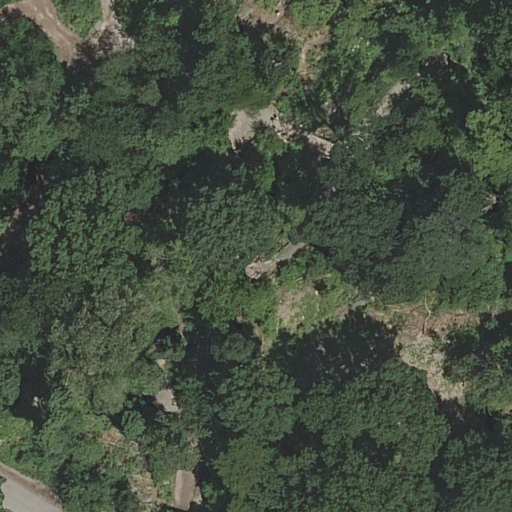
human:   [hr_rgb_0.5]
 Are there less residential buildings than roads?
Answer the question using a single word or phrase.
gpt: yes

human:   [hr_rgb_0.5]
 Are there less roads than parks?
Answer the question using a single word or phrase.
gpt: no

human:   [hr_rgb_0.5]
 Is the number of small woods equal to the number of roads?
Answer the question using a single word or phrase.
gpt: no

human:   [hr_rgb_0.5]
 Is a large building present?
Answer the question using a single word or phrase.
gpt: no

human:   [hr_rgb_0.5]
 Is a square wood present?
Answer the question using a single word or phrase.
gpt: no

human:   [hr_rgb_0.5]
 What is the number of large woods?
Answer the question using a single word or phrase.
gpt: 1

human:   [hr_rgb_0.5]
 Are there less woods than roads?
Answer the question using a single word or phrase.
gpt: yes

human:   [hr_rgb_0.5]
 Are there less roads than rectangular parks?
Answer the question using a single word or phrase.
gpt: no

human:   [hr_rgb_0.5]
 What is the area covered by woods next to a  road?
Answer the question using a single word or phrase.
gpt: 9790m2

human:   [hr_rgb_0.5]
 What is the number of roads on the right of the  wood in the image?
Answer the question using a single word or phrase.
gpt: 0

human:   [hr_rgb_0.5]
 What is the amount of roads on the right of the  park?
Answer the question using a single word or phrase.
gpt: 0

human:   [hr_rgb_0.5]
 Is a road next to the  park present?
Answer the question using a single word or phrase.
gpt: yes

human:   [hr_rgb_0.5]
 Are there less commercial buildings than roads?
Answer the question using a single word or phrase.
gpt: yes

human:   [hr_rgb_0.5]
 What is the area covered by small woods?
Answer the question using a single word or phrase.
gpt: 0m2

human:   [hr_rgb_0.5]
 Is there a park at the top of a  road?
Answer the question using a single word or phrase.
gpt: yes

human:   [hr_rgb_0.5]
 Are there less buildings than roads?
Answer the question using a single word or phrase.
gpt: yes

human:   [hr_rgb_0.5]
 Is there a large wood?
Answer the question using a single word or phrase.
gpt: yes

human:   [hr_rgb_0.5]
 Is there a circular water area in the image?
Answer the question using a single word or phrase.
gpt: no

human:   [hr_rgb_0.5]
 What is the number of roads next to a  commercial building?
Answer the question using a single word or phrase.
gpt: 0

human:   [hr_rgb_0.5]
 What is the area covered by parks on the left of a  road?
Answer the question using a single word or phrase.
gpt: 0m2

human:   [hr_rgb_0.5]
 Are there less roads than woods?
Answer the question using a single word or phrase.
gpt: no

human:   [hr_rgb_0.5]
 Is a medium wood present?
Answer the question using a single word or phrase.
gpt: no

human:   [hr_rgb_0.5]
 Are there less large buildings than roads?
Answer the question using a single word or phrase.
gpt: yes

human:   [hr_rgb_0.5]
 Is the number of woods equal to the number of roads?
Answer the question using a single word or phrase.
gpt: no

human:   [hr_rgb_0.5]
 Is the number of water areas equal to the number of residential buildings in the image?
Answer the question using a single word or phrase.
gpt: yes

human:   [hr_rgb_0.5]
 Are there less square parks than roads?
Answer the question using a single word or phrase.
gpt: yes

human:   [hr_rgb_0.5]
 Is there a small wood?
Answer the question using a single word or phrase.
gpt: no

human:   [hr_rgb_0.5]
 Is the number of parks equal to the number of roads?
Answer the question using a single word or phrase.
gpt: no

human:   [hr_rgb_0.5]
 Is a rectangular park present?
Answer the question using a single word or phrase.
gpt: yes

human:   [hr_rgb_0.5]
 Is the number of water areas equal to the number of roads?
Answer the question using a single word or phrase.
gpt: no

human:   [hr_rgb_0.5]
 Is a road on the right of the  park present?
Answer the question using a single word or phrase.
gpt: no

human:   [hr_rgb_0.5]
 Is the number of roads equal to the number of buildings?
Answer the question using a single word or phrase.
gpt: no

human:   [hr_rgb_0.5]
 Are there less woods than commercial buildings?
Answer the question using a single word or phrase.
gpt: no

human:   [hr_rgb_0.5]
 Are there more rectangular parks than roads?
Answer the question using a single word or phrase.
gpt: no

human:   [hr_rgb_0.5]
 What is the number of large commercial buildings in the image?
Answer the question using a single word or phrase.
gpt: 0

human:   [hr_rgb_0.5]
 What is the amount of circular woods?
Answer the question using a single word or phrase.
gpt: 0